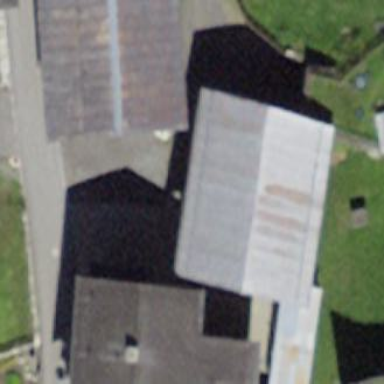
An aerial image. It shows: Brown barn with gabled roof oriented along its length.